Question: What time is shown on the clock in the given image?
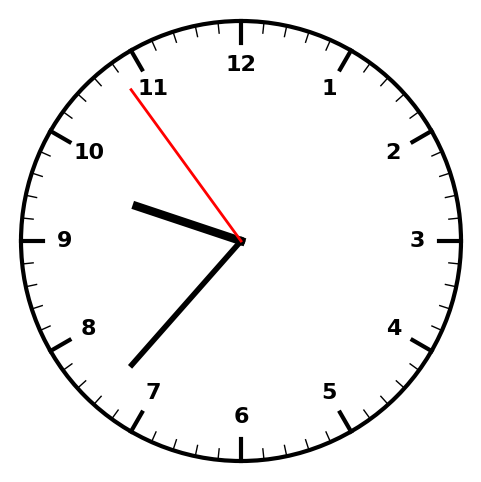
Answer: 09:36:54